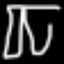
Label: pants